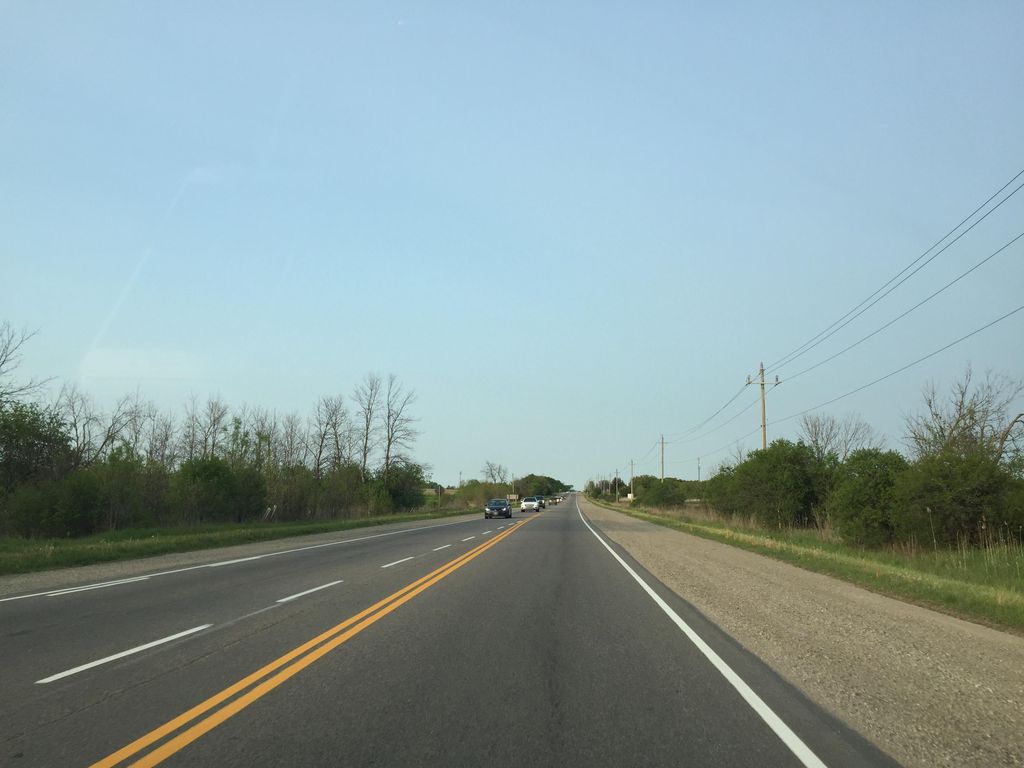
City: kitchener-waterloo